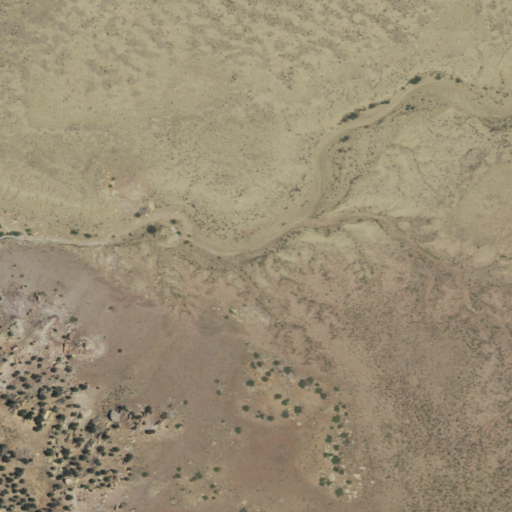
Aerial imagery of valley in New Mexico named Cañon de Juei containing shrub and grassland